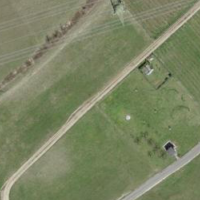
EUNIS habitat code: 25
Species observed at this site:
Chorthippus brunneus
Chorthippus biguttulus
Phaneroptera falcata